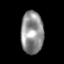
Tissue: lung
Cell type: Fibroblasts
Senescence score: 0.5617
Nuclear area (px): 945
Mean DAPI intensity: 142.495